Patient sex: M
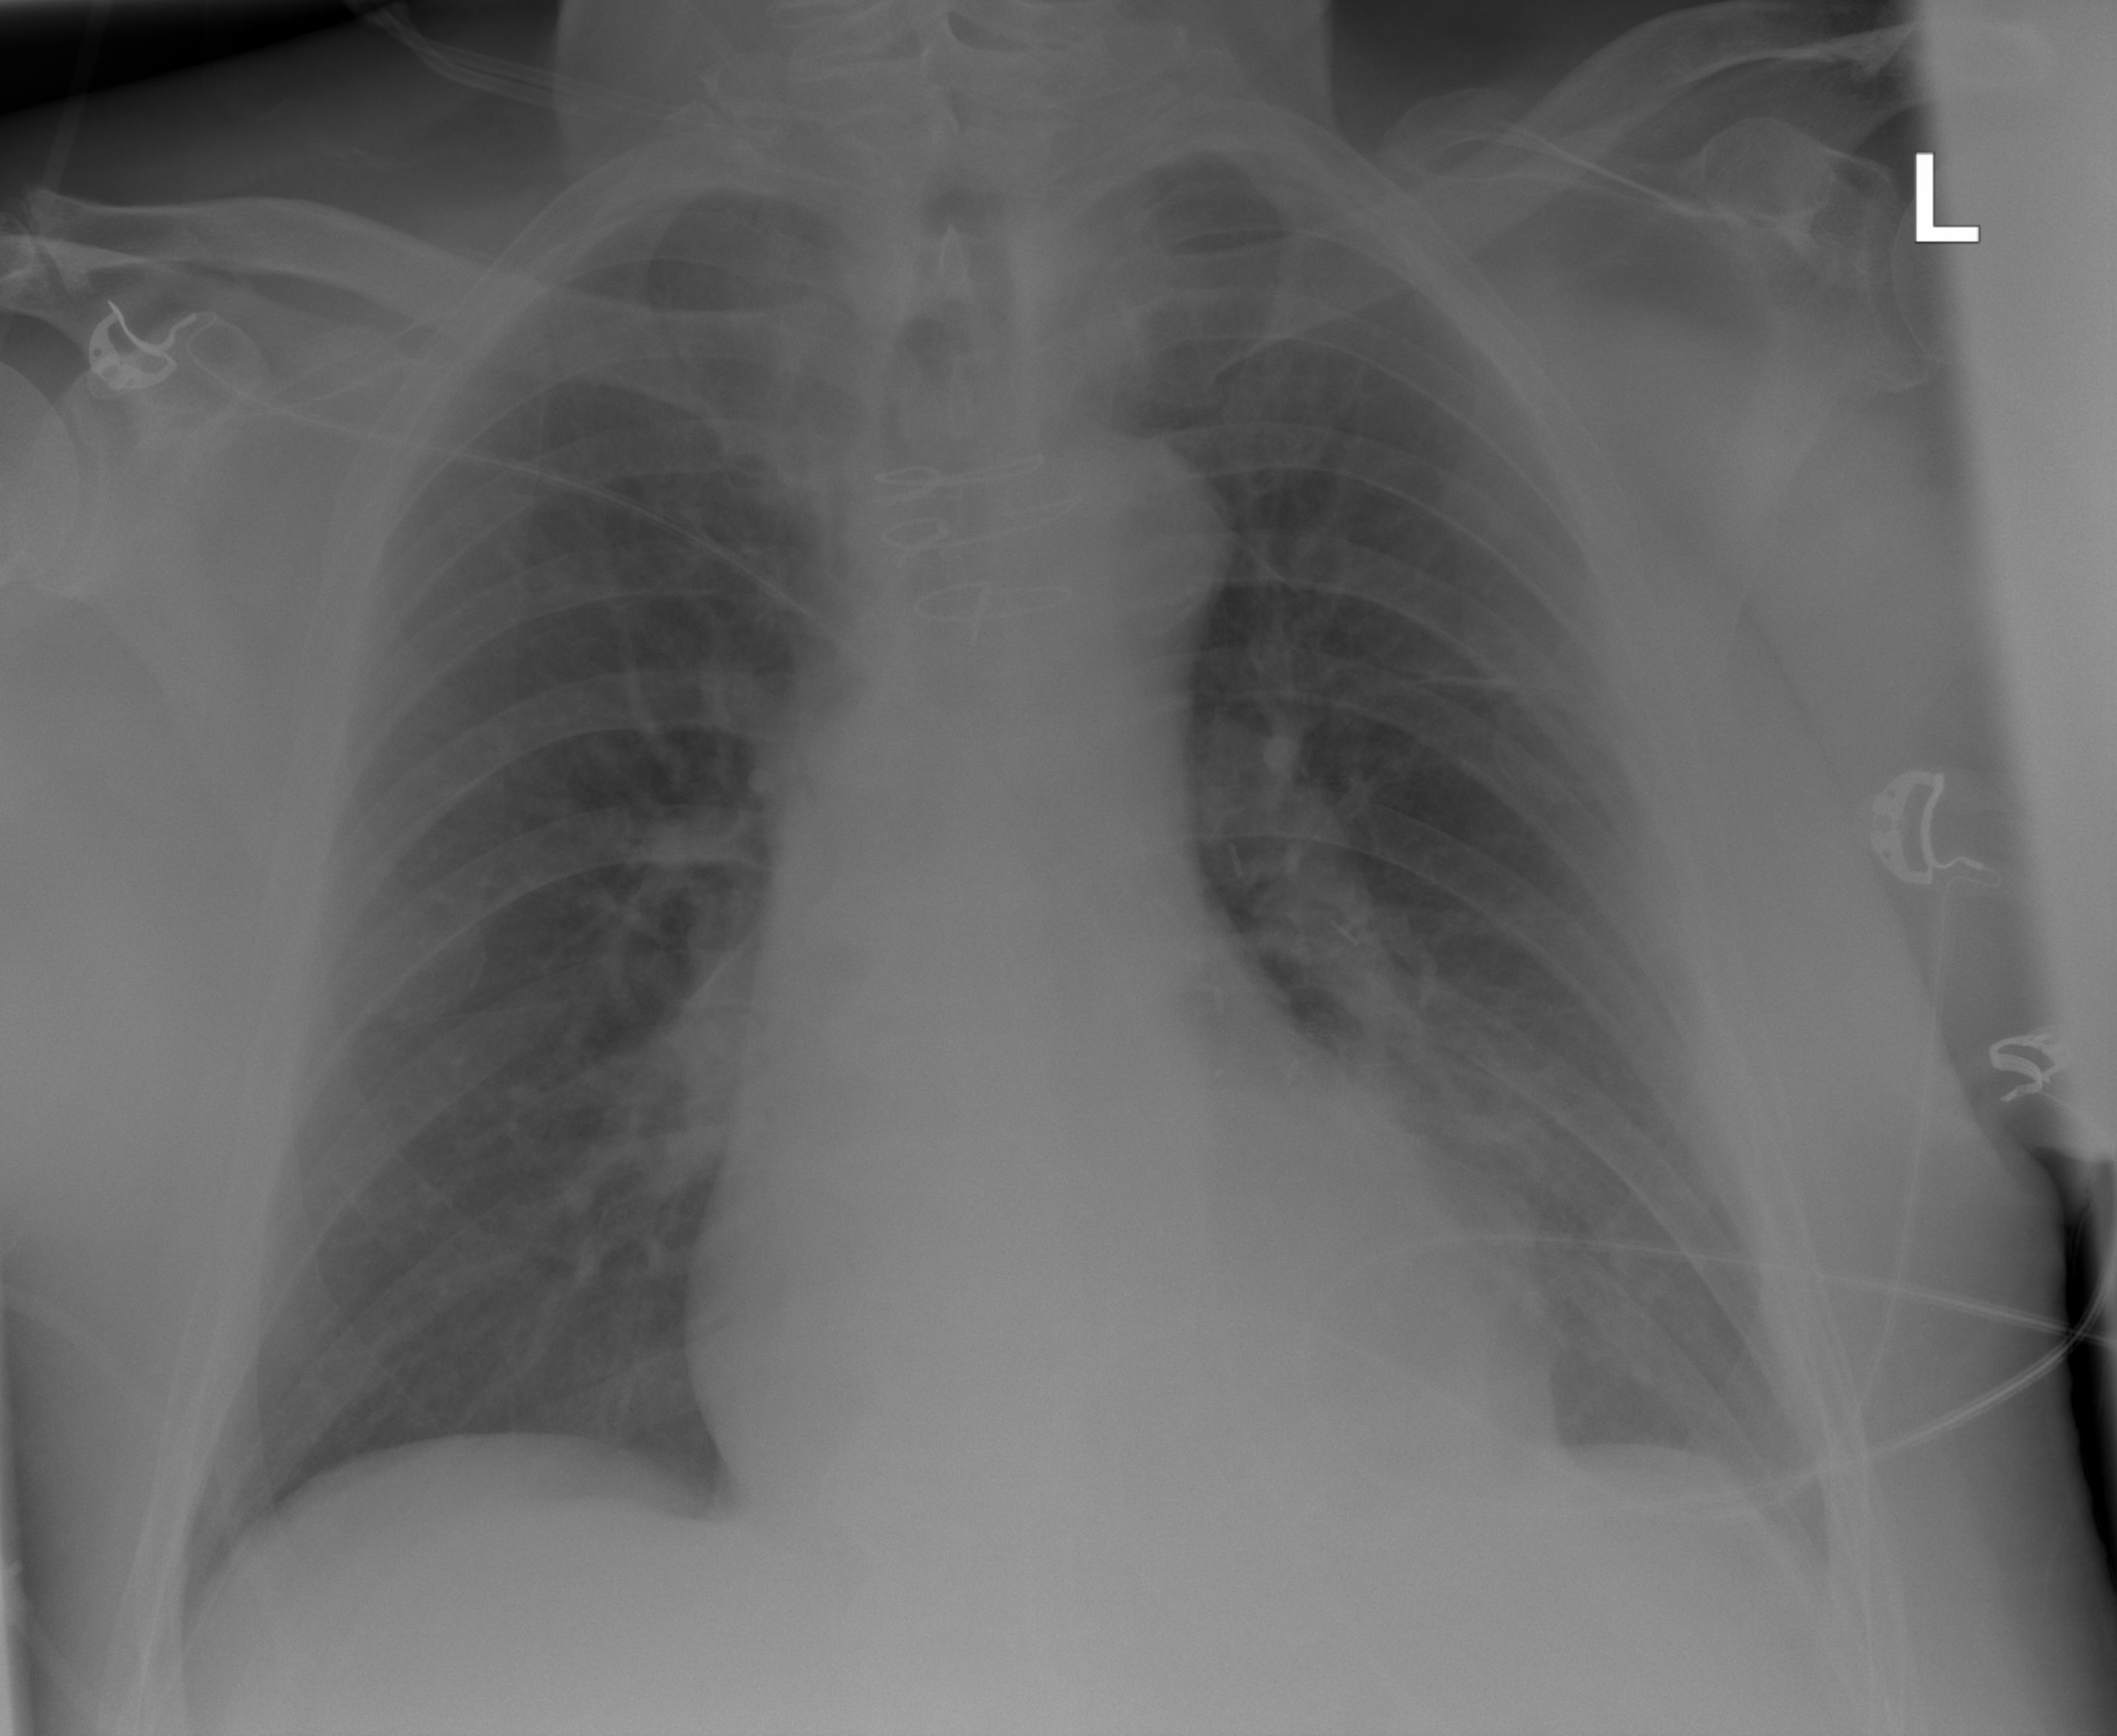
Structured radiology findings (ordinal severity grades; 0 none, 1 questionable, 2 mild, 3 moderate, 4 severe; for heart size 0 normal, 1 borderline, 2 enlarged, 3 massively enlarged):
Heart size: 1
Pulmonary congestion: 0
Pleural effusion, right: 0
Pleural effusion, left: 2
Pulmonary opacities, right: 0
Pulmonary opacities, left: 2
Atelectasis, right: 0
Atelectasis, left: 2